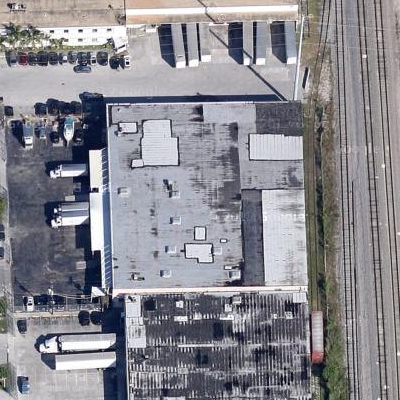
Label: Industry